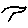
Label: bird